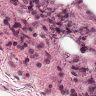
Metastatic tissue present: no